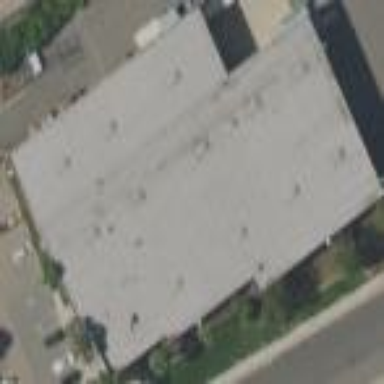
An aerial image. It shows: Warehouse.